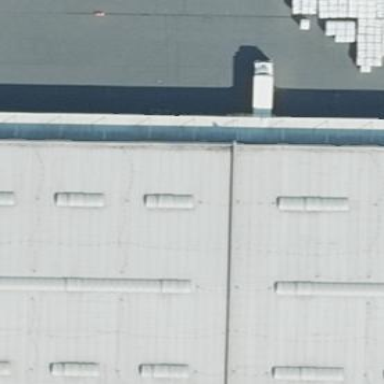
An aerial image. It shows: Industrial building.